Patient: sex M, age 53
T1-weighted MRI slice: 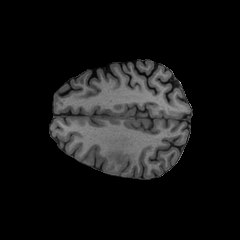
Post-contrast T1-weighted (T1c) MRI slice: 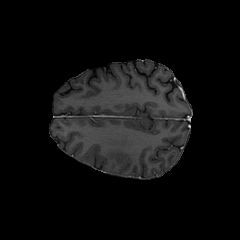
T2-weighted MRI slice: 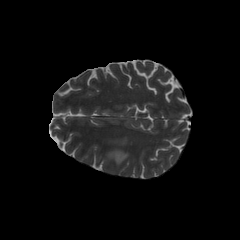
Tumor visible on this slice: yes
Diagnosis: Astrocytoma, IDH-mutant
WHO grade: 4